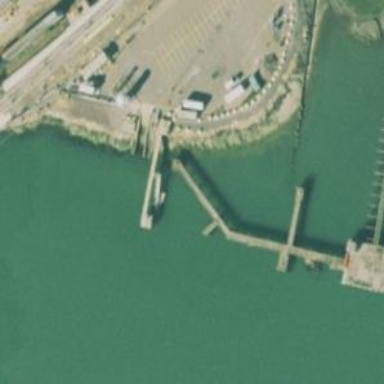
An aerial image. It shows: Man-made pier.